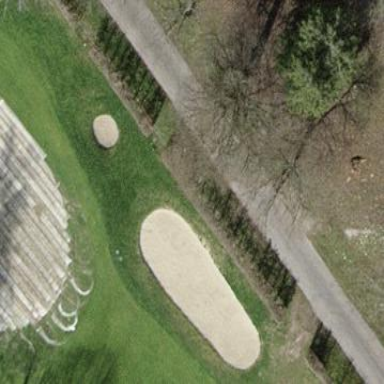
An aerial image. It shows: Sandy area is golf bunker.